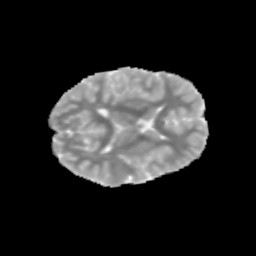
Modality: MD
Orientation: axial
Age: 9
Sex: male
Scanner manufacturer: siemens
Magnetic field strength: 3 T
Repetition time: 3.8 s
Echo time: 0.07 s